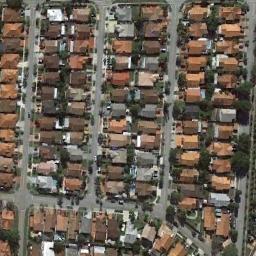
Label: residential